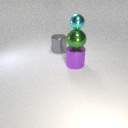
small cyan metal sphere above large green metal sphere